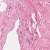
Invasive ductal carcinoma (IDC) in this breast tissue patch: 0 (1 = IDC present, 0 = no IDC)